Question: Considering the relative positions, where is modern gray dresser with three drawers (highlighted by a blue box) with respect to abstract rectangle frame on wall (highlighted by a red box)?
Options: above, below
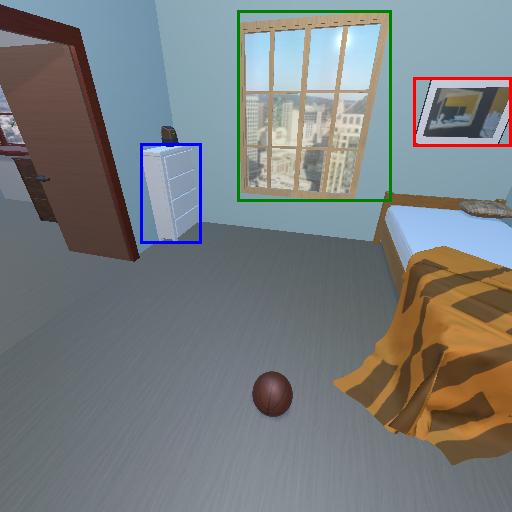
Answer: above